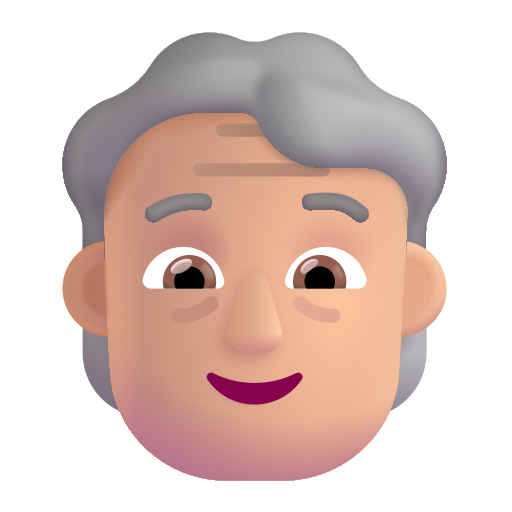
older person color  light